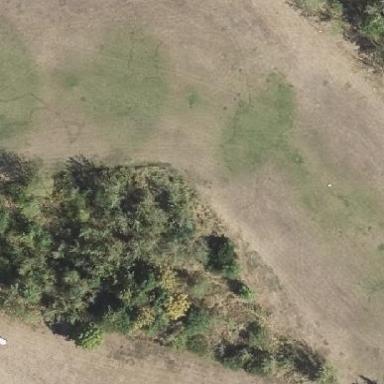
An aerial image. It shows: Golf fairway in the image.